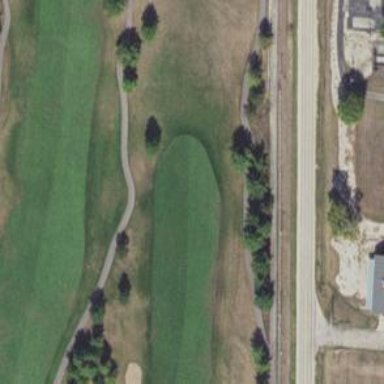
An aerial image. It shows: Path for golf carts.